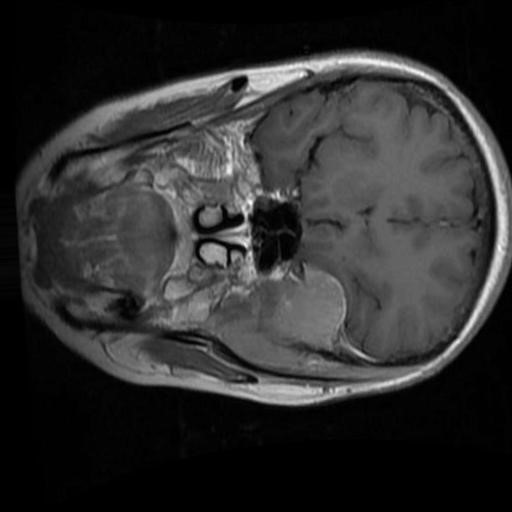
Label: brain_menin